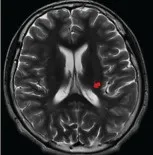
Findings of brain MRI in patients. (A, E) The ventricular system was enlarged (arrowhead in A), the sulci and cisterns were widened, the brain stem morphology was poor (arrowhead in E), and lacked a clear high signal indicating the neurohypophysis in patient 1.
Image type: radiology (mri)